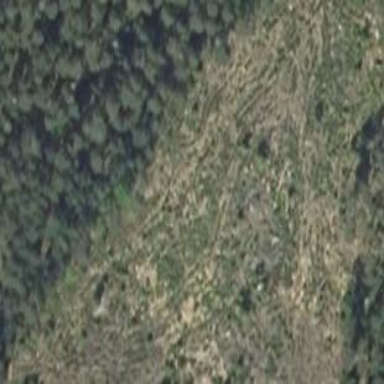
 likely man-made clearing in the landscape."